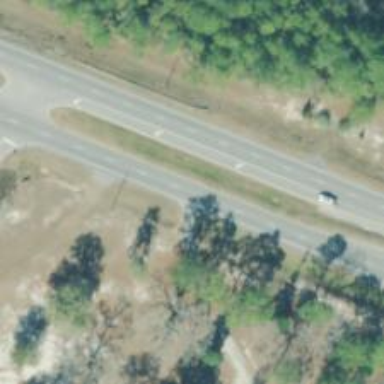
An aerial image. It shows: Asphalt road designated as trunk highway.